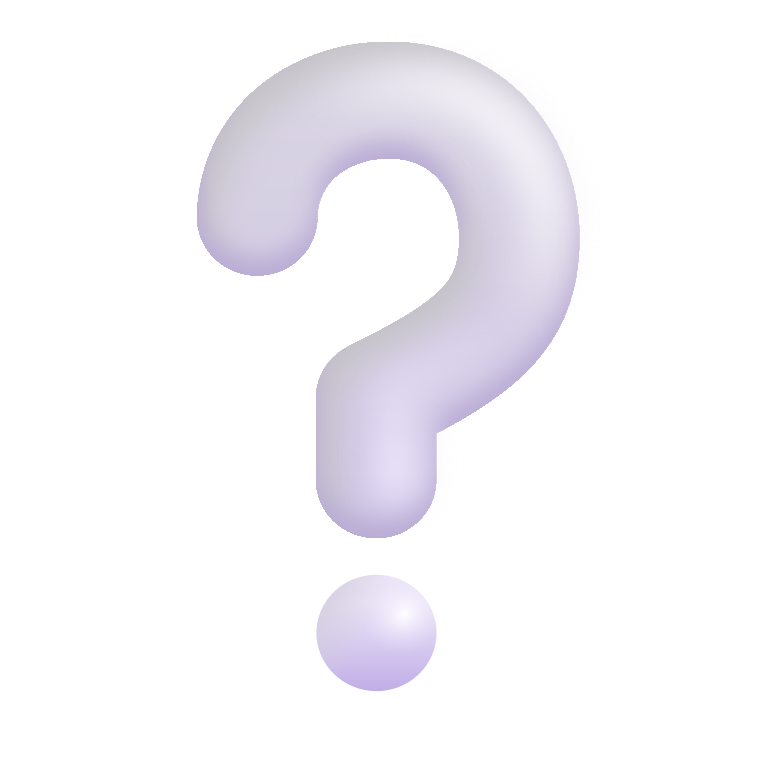
white question mark color